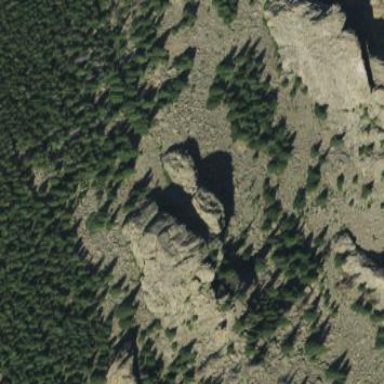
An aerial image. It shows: Crag for climbing on bare rock.